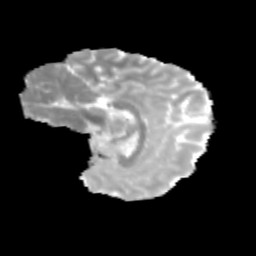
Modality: MD
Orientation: sagittal
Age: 13
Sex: female
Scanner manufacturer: siemens
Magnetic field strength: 3 T
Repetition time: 3.8 s
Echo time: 0.07 s